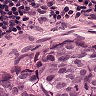
Metastatic tissue present: yes